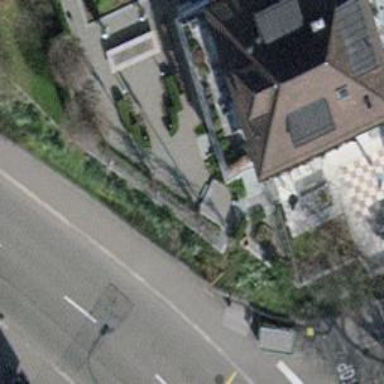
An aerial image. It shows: Balcony as part of building.